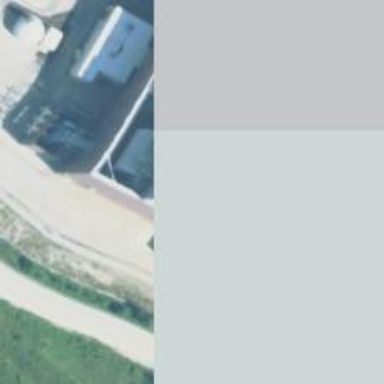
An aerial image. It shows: Gas turbine generator.